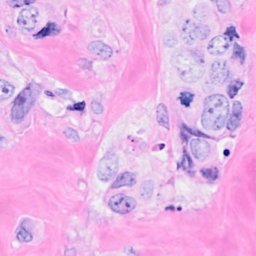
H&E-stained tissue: Breast